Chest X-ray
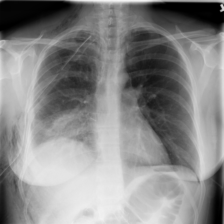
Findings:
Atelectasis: negative
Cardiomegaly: negative
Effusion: negative
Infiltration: negative
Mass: negative
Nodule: negative
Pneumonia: negative
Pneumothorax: positive
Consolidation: negative
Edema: negative
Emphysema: negative
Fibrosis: negative
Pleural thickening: negative
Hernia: negative